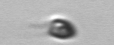
Label: Pyramimonas